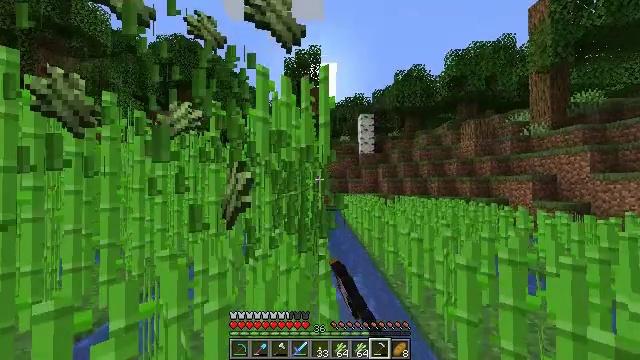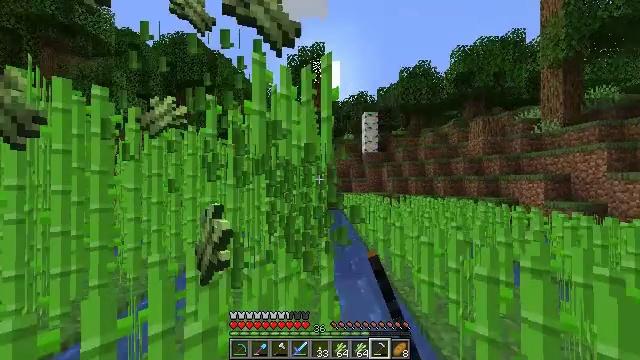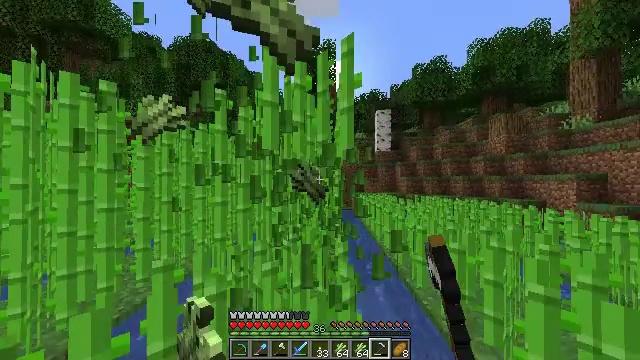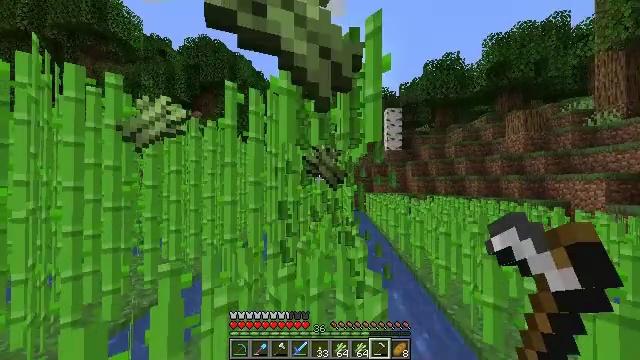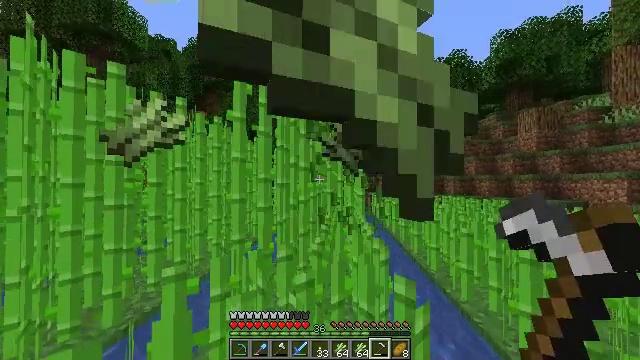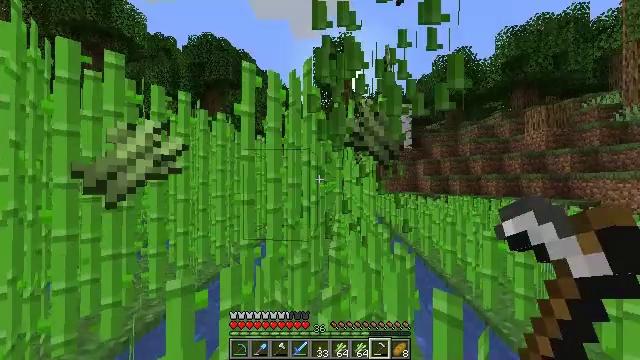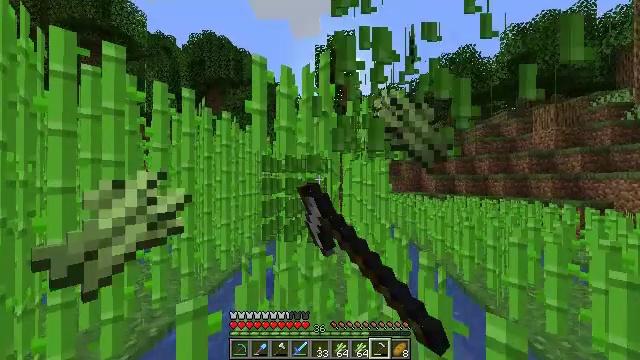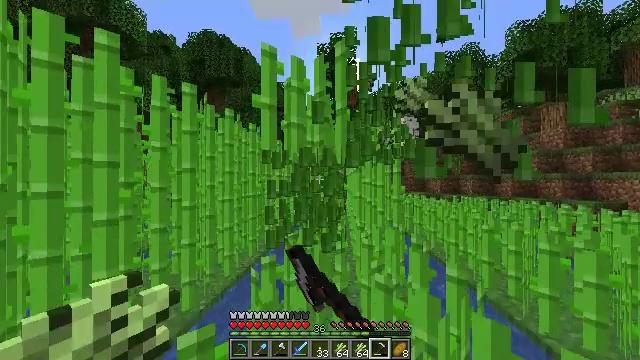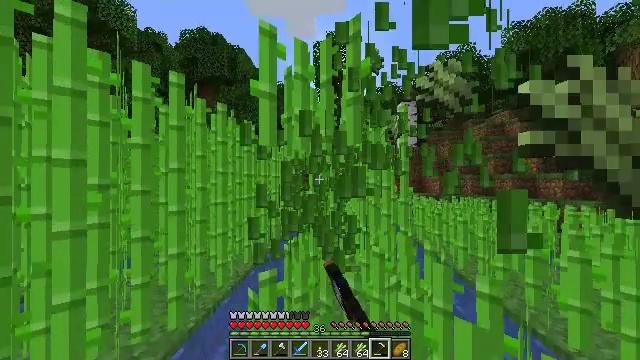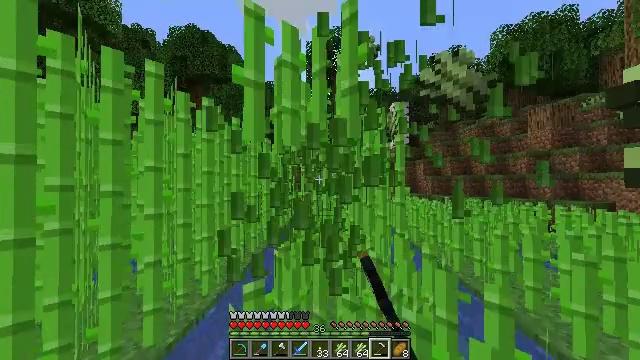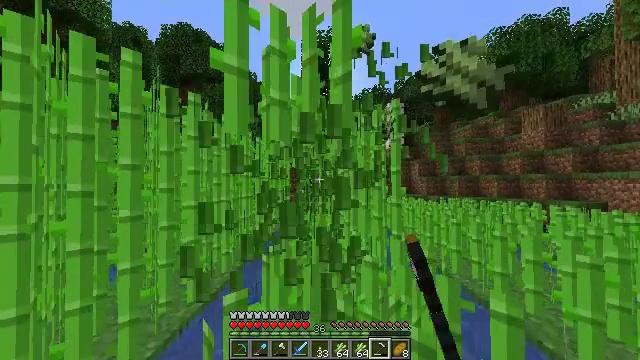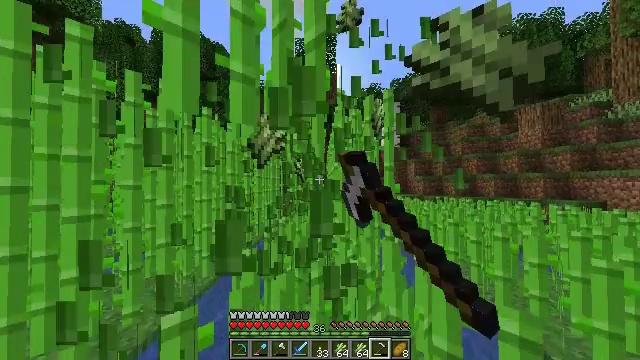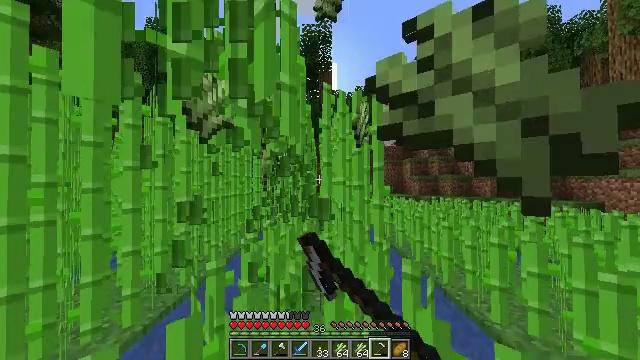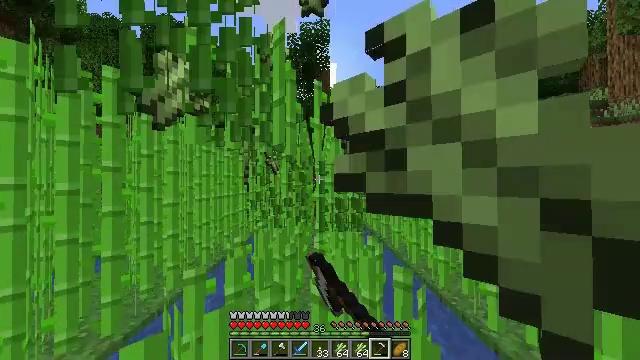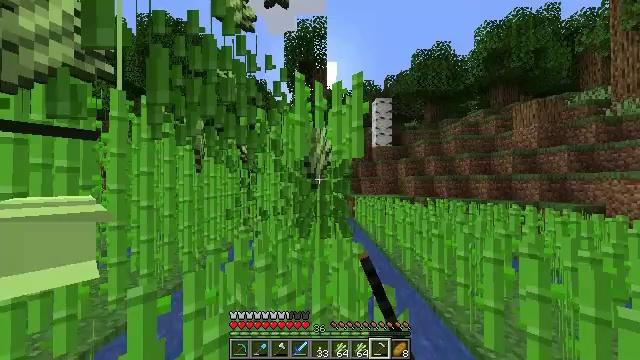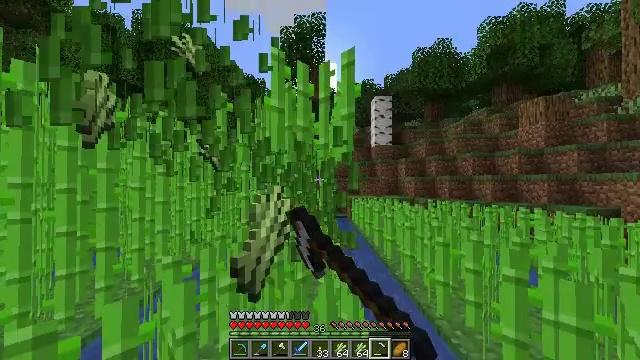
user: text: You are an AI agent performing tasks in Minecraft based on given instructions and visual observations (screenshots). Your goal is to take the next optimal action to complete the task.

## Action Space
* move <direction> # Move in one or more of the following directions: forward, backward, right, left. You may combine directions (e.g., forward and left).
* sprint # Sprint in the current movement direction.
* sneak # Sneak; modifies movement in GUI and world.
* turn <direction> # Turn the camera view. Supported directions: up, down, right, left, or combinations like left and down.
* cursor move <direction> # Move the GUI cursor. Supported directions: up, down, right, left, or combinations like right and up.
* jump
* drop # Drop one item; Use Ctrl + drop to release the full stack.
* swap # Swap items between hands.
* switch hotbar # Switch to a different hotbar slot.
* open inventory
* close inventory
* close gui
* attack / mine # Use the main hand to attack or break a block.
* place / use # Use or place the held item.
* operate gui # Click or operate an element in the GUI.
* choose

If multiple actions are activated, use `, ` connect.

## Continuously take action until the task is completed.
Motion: motion action
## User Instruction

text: Harvest sugar cane from the plant.
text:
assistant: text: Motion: move forward and move left, sprint, attack / mine
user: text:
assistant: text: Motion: move forward and move left, sprint, turn left, attack / mine
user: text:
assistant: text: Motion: move forward and move left, sprint, turn left, attack / mine
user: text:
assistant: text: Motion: move forward and move left, sprint, attack / mine
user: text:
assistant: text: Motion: move forward and move left, sprint, attack / mine
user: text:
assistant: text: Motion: move forward and move left, sprint, attack / mine
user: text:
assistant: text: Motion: move forward, sprint, attack / mine
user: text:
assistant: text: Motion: move forward, sprint, turn right, attack / mine
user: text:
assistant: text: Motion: move forward and move right, sprint, turn right, attack / mine
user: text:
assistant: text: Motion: move forward and move right, sprint, turn right, attack / mine
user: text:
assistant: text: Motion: move forward and move right, sprint, attack / mine
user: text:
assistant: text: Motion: move forward and move right, sprint, attack / mine
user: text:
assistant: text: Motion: move forward and move right, sprint, attack / mine
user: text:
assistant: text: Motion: move forward, sprint, attack / mine
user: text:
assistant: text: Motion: move forward, sprint, attack / mine
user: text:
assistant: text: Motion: move forward and move left, sprint, turn left, attack / mine
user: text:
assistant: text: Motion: move forward and move left, sprint, turn left, attack / mine
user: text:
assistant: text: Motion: move forward and move left, sprint, turn left, attack / mine
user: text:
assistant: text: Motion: move forward and move left, sprint, attack / mine
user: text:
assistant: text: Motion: move forward and move left, sprint, attack / mine
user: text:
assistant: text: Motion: move forward and move left, sprint, attack / mine
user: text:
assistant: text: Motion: move forward, sprint, attack / mine
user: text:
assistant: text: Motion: move forward and move right, sprint, turn right, attack / mine
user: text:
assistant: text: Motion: move forward and move right, sprint, turn right, attack / mine
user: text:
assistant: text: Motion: move forward and move right, sprint, turn right, attack / mine
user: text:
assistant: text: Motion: move forward and move right, sprint, attack / mine
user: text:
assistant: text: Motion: move forward and move right, sprint, attack / mine
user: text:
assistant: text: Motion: move forward and move right, sprint, attack / mine
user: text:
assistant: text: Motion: move forward, sprint, attack / mine
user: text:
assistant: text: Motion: move forward and move left, sprint, turn left, attack / mine